Question: I'm new to Django and struggling to find the best/correct way to populate a dropdown list in a ModelChoiceField within a form using a list I have stored in a database.
The basic code below works fine with my view passing the form as context to my template but the drop-down returns a 'dictionary' like list with the ugliness or the brackets, colons and the key name (see the attachment)
'''
from django import forms
from .models import constituency
class ConstituencyForm(forms.Form):
ConstituencySelection = forms.ModelChoiceField(queryset=constituency.objects.all().values('name'))
'''

My questions are:
1/ The purpose of this page will be to select one of 650 areas from the dropdown list and have it highlighted on the map. Is this an appropriate way to approach the task (using a queryset within the form itself)?
2/ How do I clean up this list, it should simply read:-
'''
Aldershot
Aldridge-Brownhills
Altrincham and Sale West
'''
and so on and so on
Your help would be forever appreciated!
Thanks,
Phil #anoobinneed
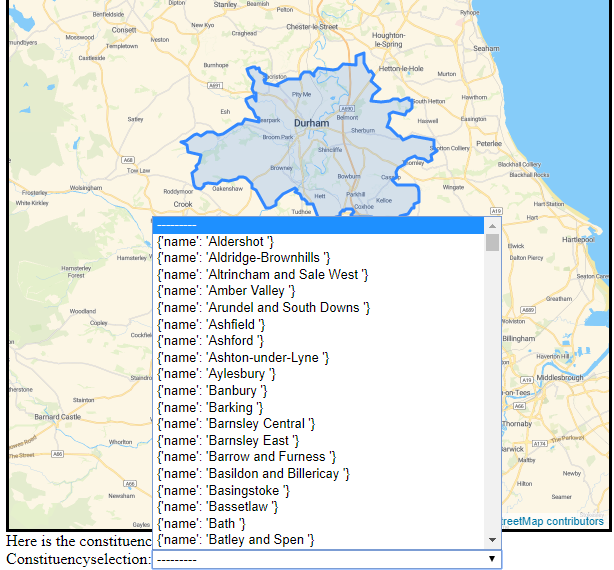
Answer: Using <URL> with 'flat=True' will do it.
Change:
'''
queryset=constituency.objects.all().values('name')
'''
To:
'''
queryset=constituency.objects.all().values_list('name', flat=True)
'''